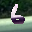
Label: 6